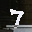
Label: 7